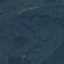
Land use / land cover class: Forest